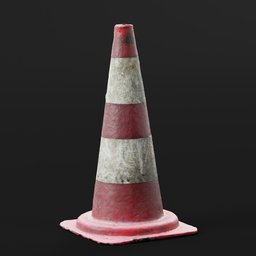
Label: tools